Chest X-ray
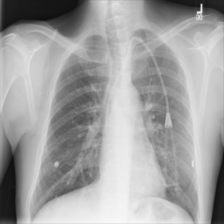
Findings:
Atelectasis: negative
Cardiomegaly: negative
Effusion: negative
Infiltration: positive
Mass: negative
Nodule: positive
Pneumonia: negative
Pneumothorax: negative
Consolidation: negative
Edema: positive
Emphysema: negative
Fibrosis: negative
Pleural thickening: negative
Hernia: negative